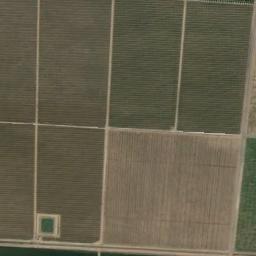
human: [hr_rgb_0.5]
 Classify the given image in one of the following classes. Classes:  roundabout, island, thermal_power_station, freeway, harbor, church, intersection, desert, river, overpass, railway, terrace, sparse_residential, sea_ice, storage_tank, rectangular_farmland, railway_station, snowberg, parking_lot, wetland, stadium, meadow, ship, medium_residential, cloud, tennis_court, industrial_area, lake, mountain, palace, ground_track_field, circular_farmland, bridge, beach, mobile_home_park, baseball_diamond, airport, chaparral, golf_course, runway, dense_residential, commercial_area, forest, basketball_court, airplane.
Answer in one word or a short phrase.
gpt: rectangular_farmland